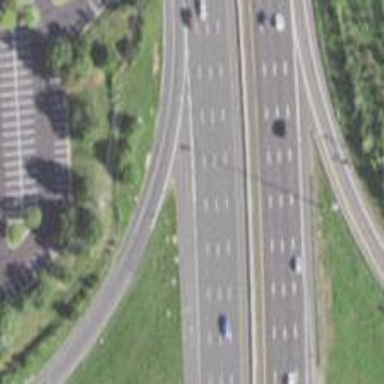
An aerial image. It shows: Motorway link.